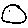
Label: moon